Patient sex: M
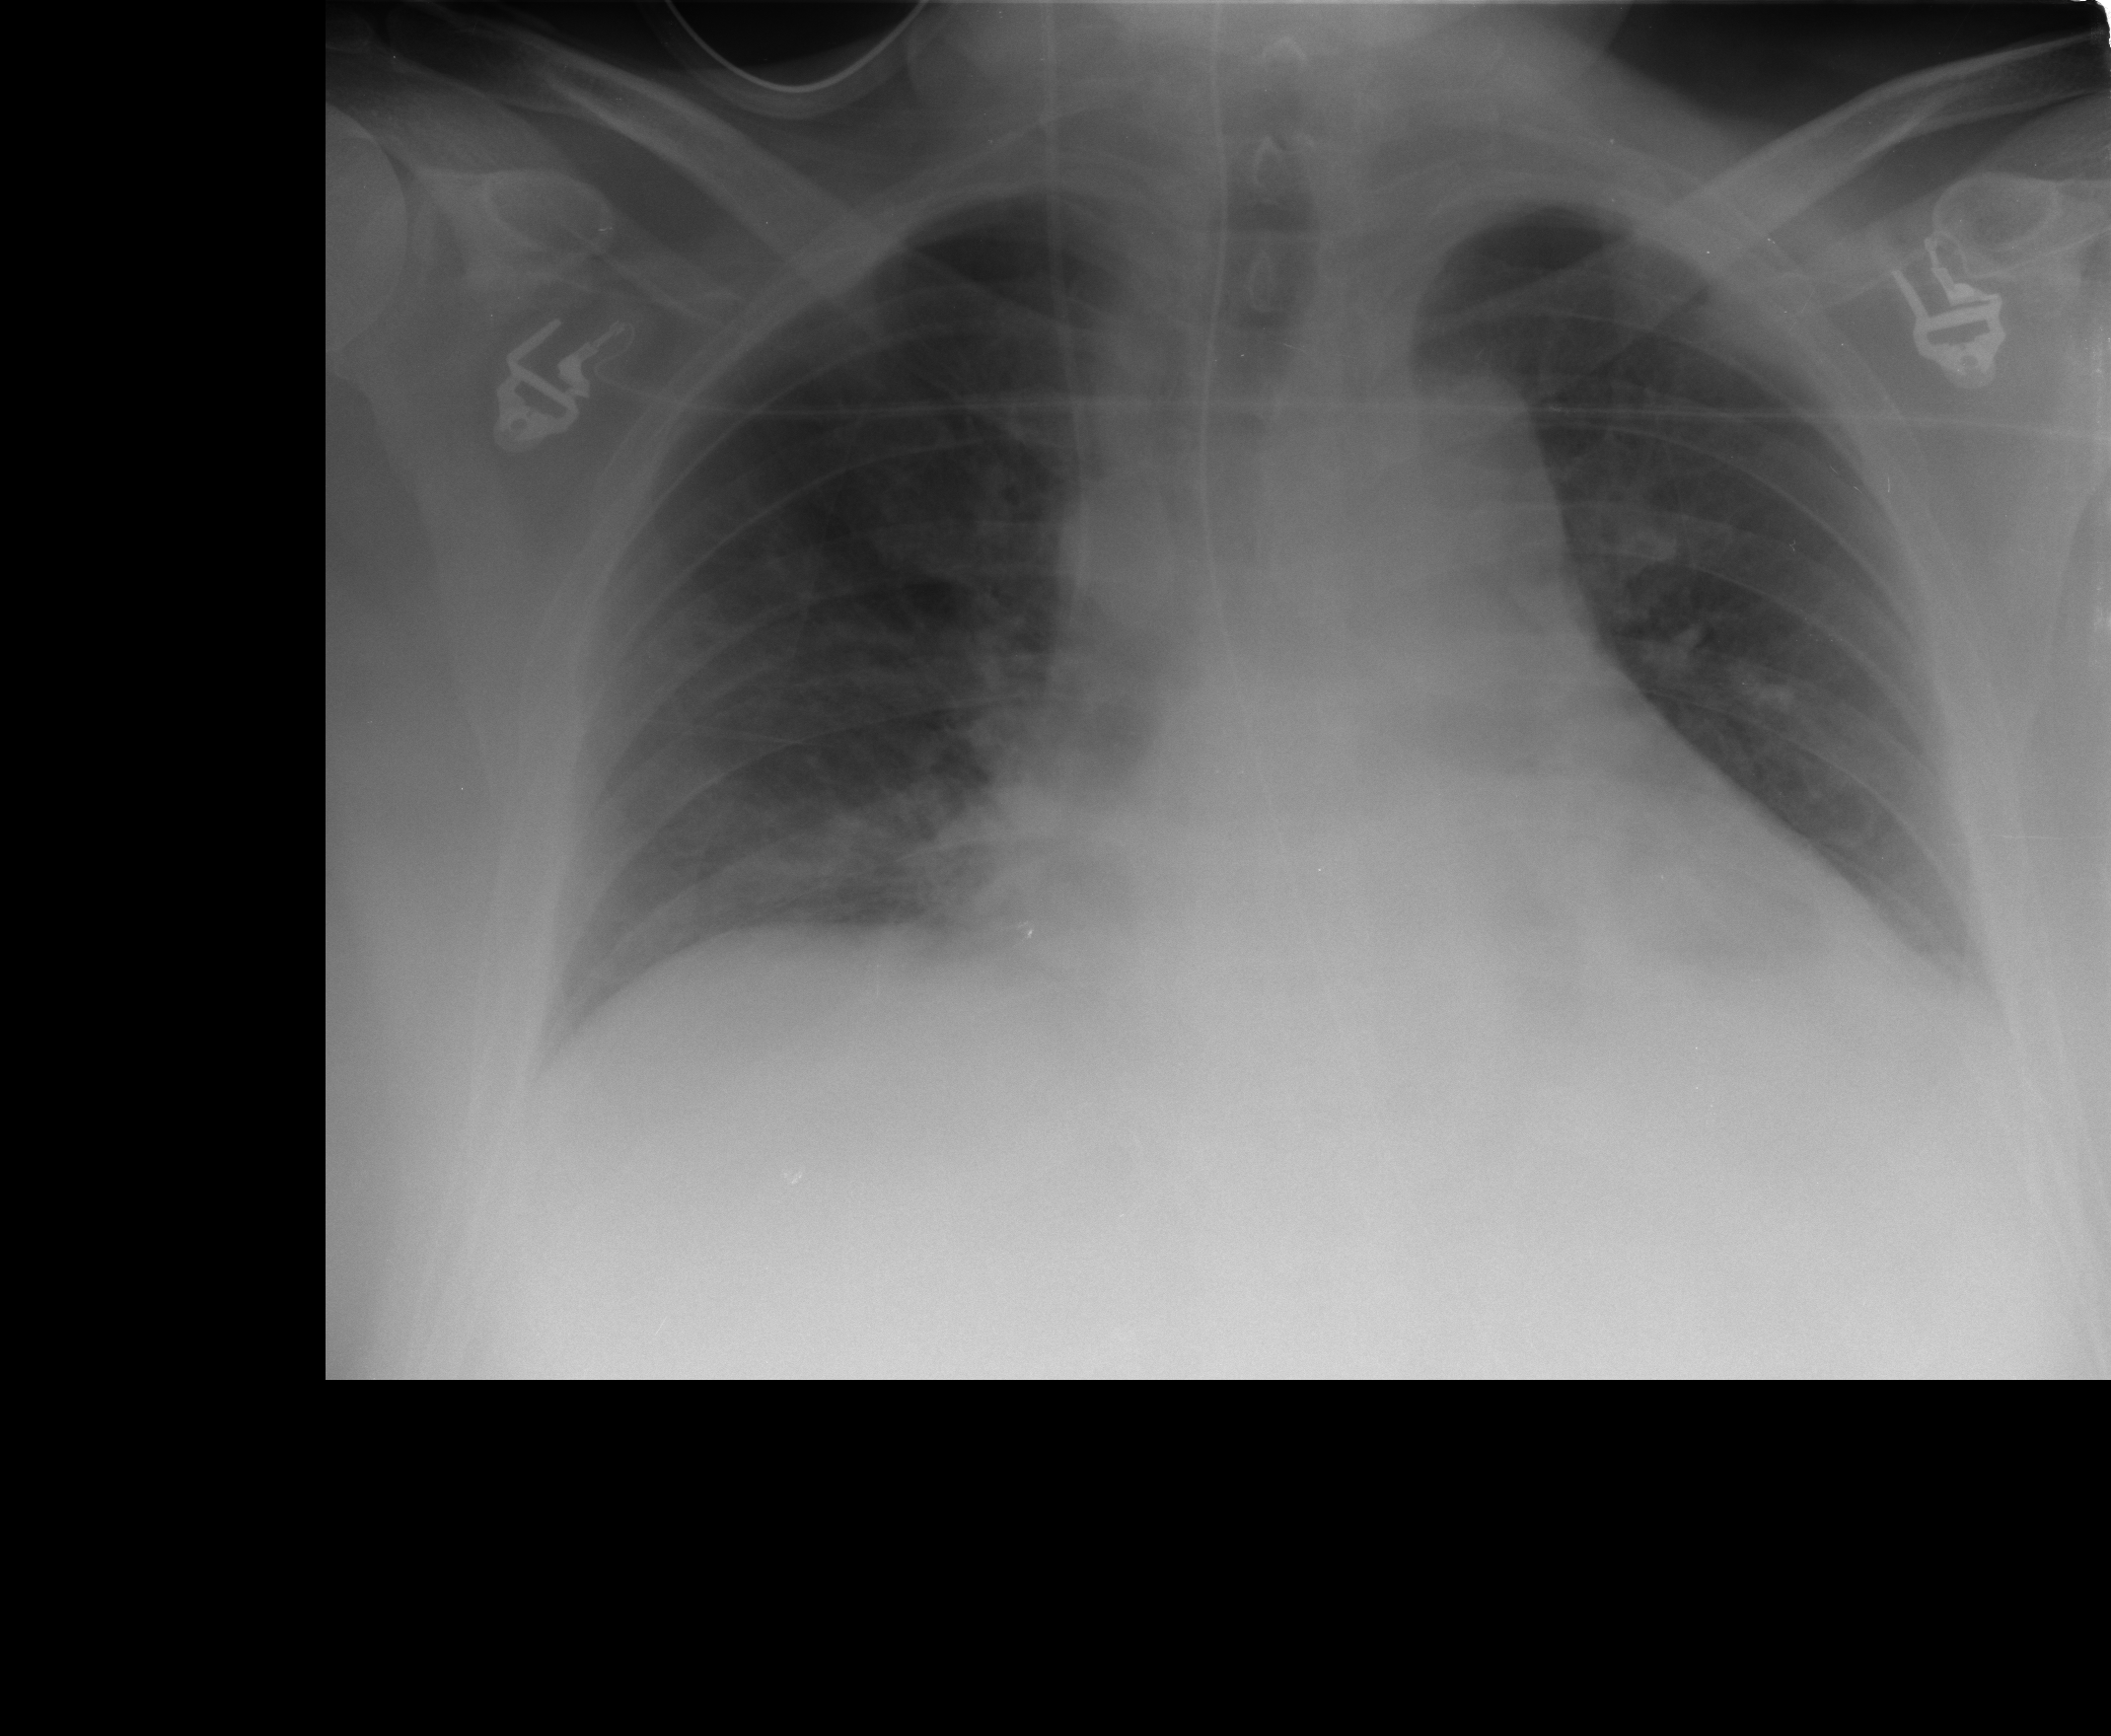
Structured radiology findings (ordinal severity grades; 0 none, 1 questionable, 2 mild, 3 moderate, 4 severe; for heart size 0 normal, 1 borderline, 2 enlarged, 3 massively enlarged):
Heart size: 1
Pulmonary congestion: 0
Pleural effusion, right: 0
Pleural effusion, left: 0
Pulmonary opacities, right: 0
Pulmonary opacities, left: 0
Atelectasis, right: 2
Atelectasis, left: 1